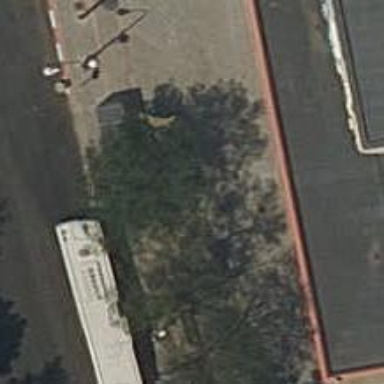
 serving as platform for public transportation."